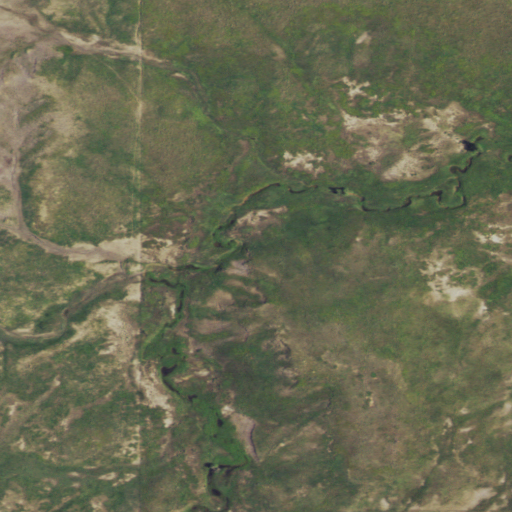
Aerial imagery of valley in Wyoming named Ash Draw containing grassland and shrub